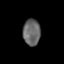
Tissue: skin
Cell type: Others
Senescence score: 0.2337
Nuclear area (px): 446
Mean DAPI intensity: 103.184